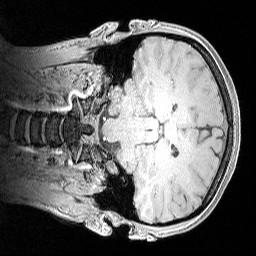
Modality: MP2RAGE
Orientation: coronal
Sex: female
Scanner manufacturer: siemens
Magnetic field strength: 3 T
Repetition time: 5 s
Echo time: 0.00292 s